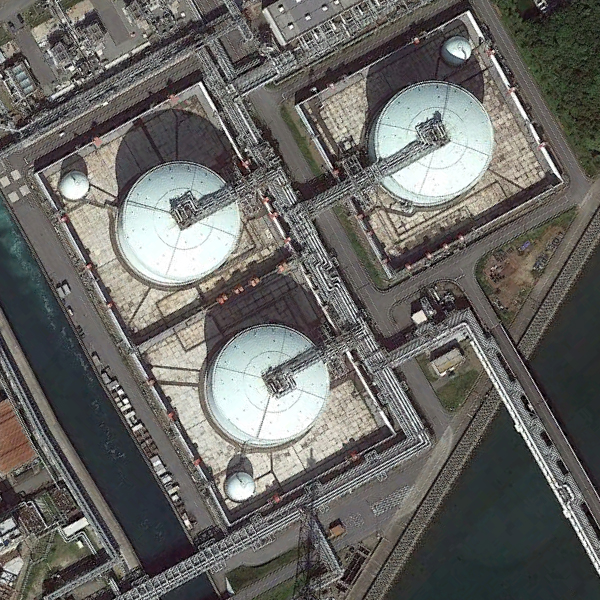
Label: StorageTanks